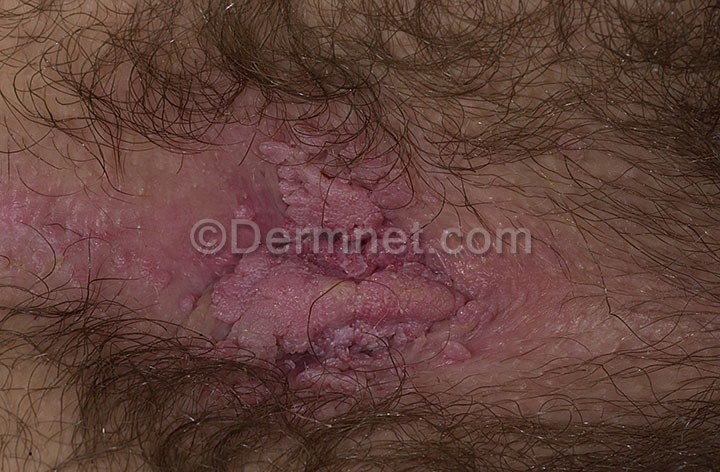
Disease: Herpes HPV and other STDs Photos